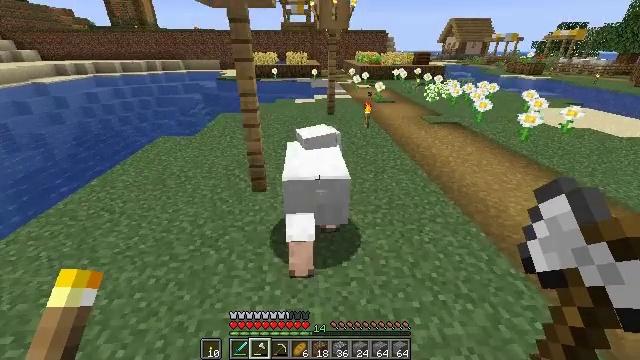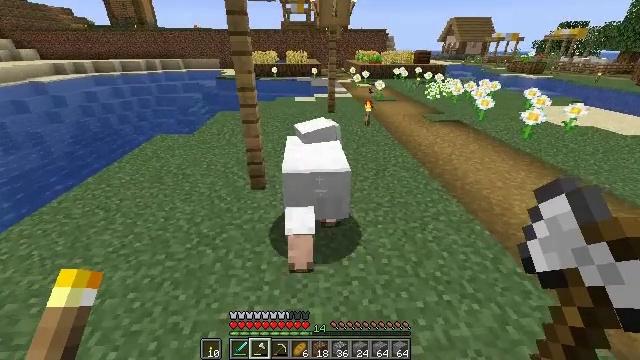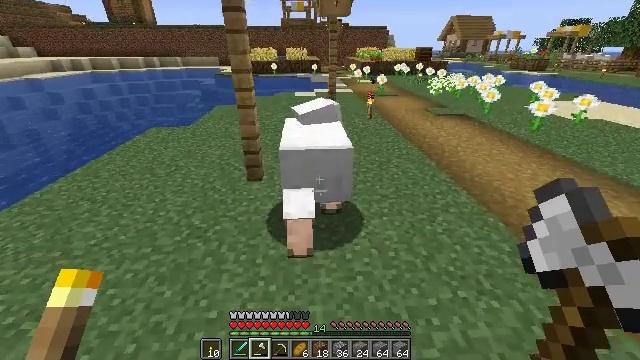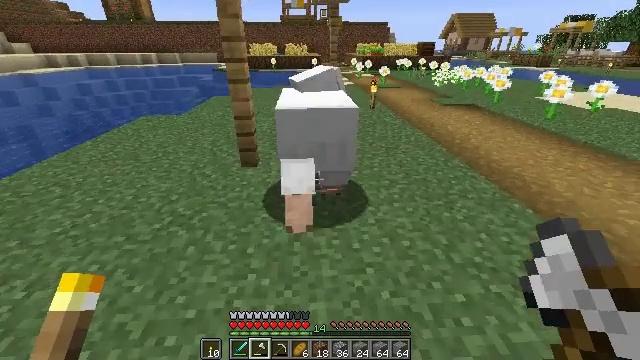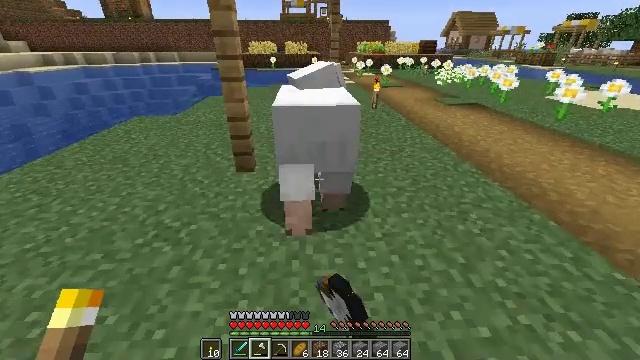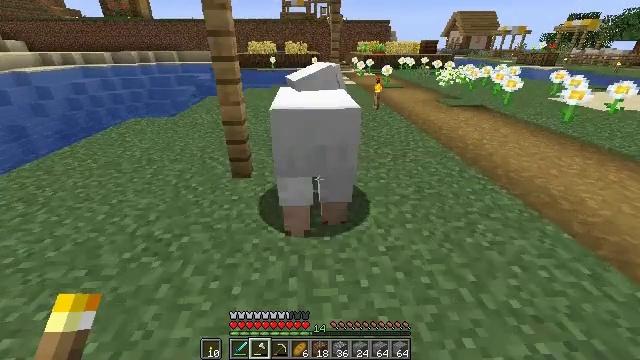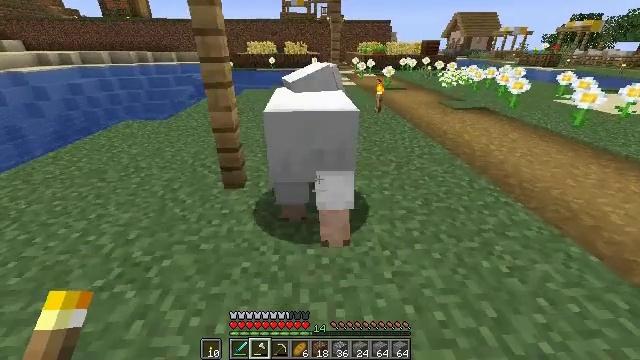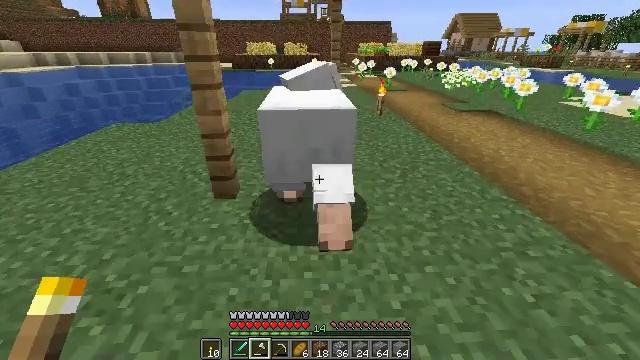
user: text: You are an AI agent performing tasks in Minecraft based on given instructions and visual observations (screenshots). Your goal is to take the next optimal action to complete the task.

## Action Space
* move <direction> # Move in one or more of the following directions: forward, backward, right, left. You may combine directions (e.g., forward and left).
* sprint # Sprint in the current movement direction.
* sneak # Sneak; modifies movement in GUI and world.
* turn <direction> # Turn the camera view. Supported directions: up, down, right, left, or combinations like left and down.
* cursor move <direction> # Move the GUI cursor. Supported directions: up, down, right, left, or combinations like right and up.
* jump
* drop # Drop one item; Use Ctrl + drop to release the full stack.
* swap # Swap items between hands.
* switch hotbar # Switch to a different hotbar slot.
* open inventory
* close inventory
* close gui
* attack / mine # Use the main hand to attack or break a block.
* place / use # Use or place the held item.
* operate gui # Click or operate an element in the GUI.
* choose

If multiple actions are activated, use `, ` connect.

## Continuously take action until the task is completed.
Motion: motion action
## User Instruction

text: Combat the sheep.
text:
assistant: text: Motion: move forward, jump
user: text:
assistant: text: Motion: move forward, jump
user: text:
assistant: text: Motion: move forward, attack / mine, jump
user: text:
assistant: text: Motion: move forward, attack / mine
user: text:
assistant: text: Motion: move forward, attack / mine
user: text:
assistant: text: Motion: move forward, attack / mine
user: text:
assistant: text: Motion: move forward
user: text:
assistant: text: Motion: no_op